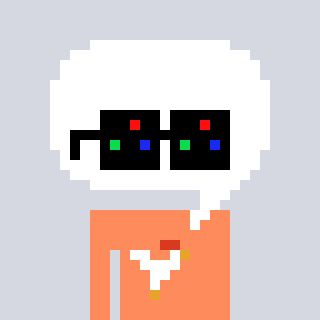
a pixel art character with square black sunglasses, a speech bubble-shaped head and a peachy-colored body on a cool background